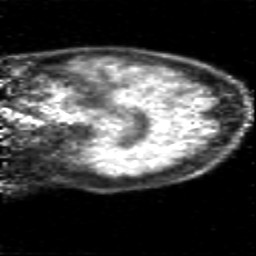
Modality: PET
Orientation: sagittal
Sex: female
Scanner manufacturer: siemens